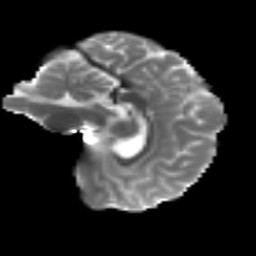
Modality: T2w
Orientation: sagittal
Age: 26
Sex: female
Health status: ill
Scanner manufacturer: siemens
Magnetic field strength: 3 T
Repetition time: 6.5 s
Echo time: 0.062 s